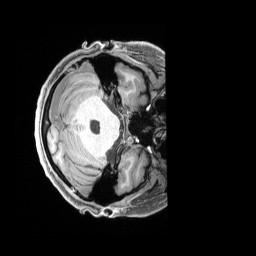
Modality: T1w
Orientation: axial
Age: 25
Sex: male
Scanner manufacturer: siemens
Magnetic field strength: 3 T
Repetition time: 2.4 s
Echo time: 0.00228 s